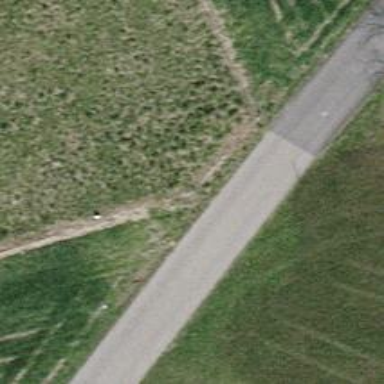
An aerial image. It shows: Unclassified road.